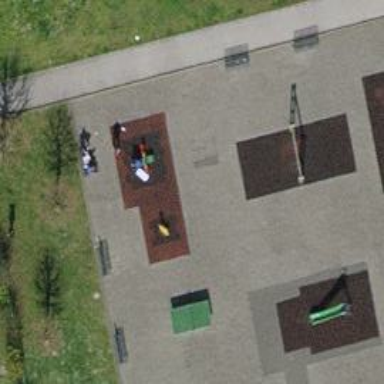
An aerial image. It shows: Playground with springy equipment.